Field crop: tomato
Growth stage: 1
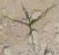
Species: cyperus